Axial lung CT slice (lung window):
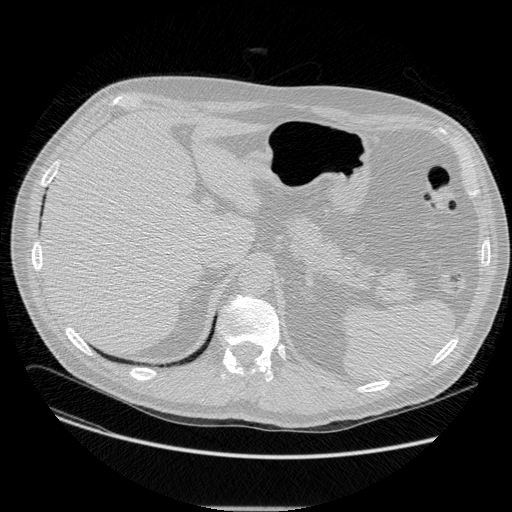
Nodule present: no